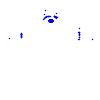
Particle: kaon